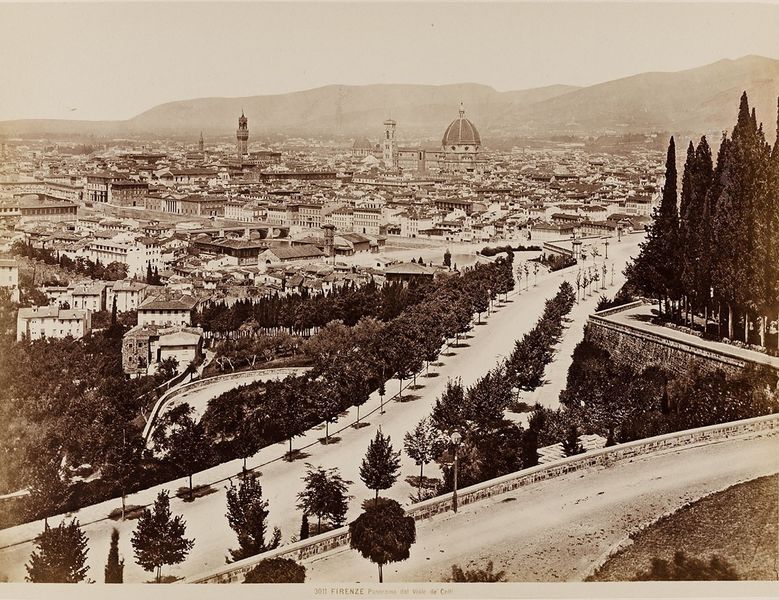
Titel: Firenze - Panorama dal Viale de'Colli
Künstler: Giacomo Brogi
Standort: Hamburg
Institution: Museum für Kunst und Gewerbe Hamburg
Schlagwörter: stadt, weg, pfad, ort, berge, gebirge, dorf, foto, fotografie, panorama, photographie, stadtansicht, photo, architekturfotografie, albumin, lichtbild, dokumentarfotografie, viale, alte stadtansicht, colli, architekturphotographie, bildwerke, angewandte und bildende kunst, hessische systematik, alte ansicht, schwarzweißpositivverfahren, silbersalzverfahren, schwarzweißfotografie, berichtende, albuminpapier, landstraße